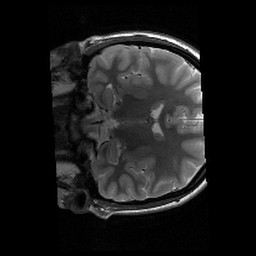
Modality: T2w
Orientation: coronal
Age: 18
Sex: female
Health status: healthy
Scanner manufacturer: siemens
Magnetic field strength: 3 T
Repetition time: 6 s
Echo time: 0.064 s